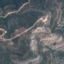
Label: HerbaceousVegetation